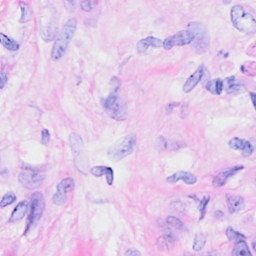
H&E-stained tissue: Breast